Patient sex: F
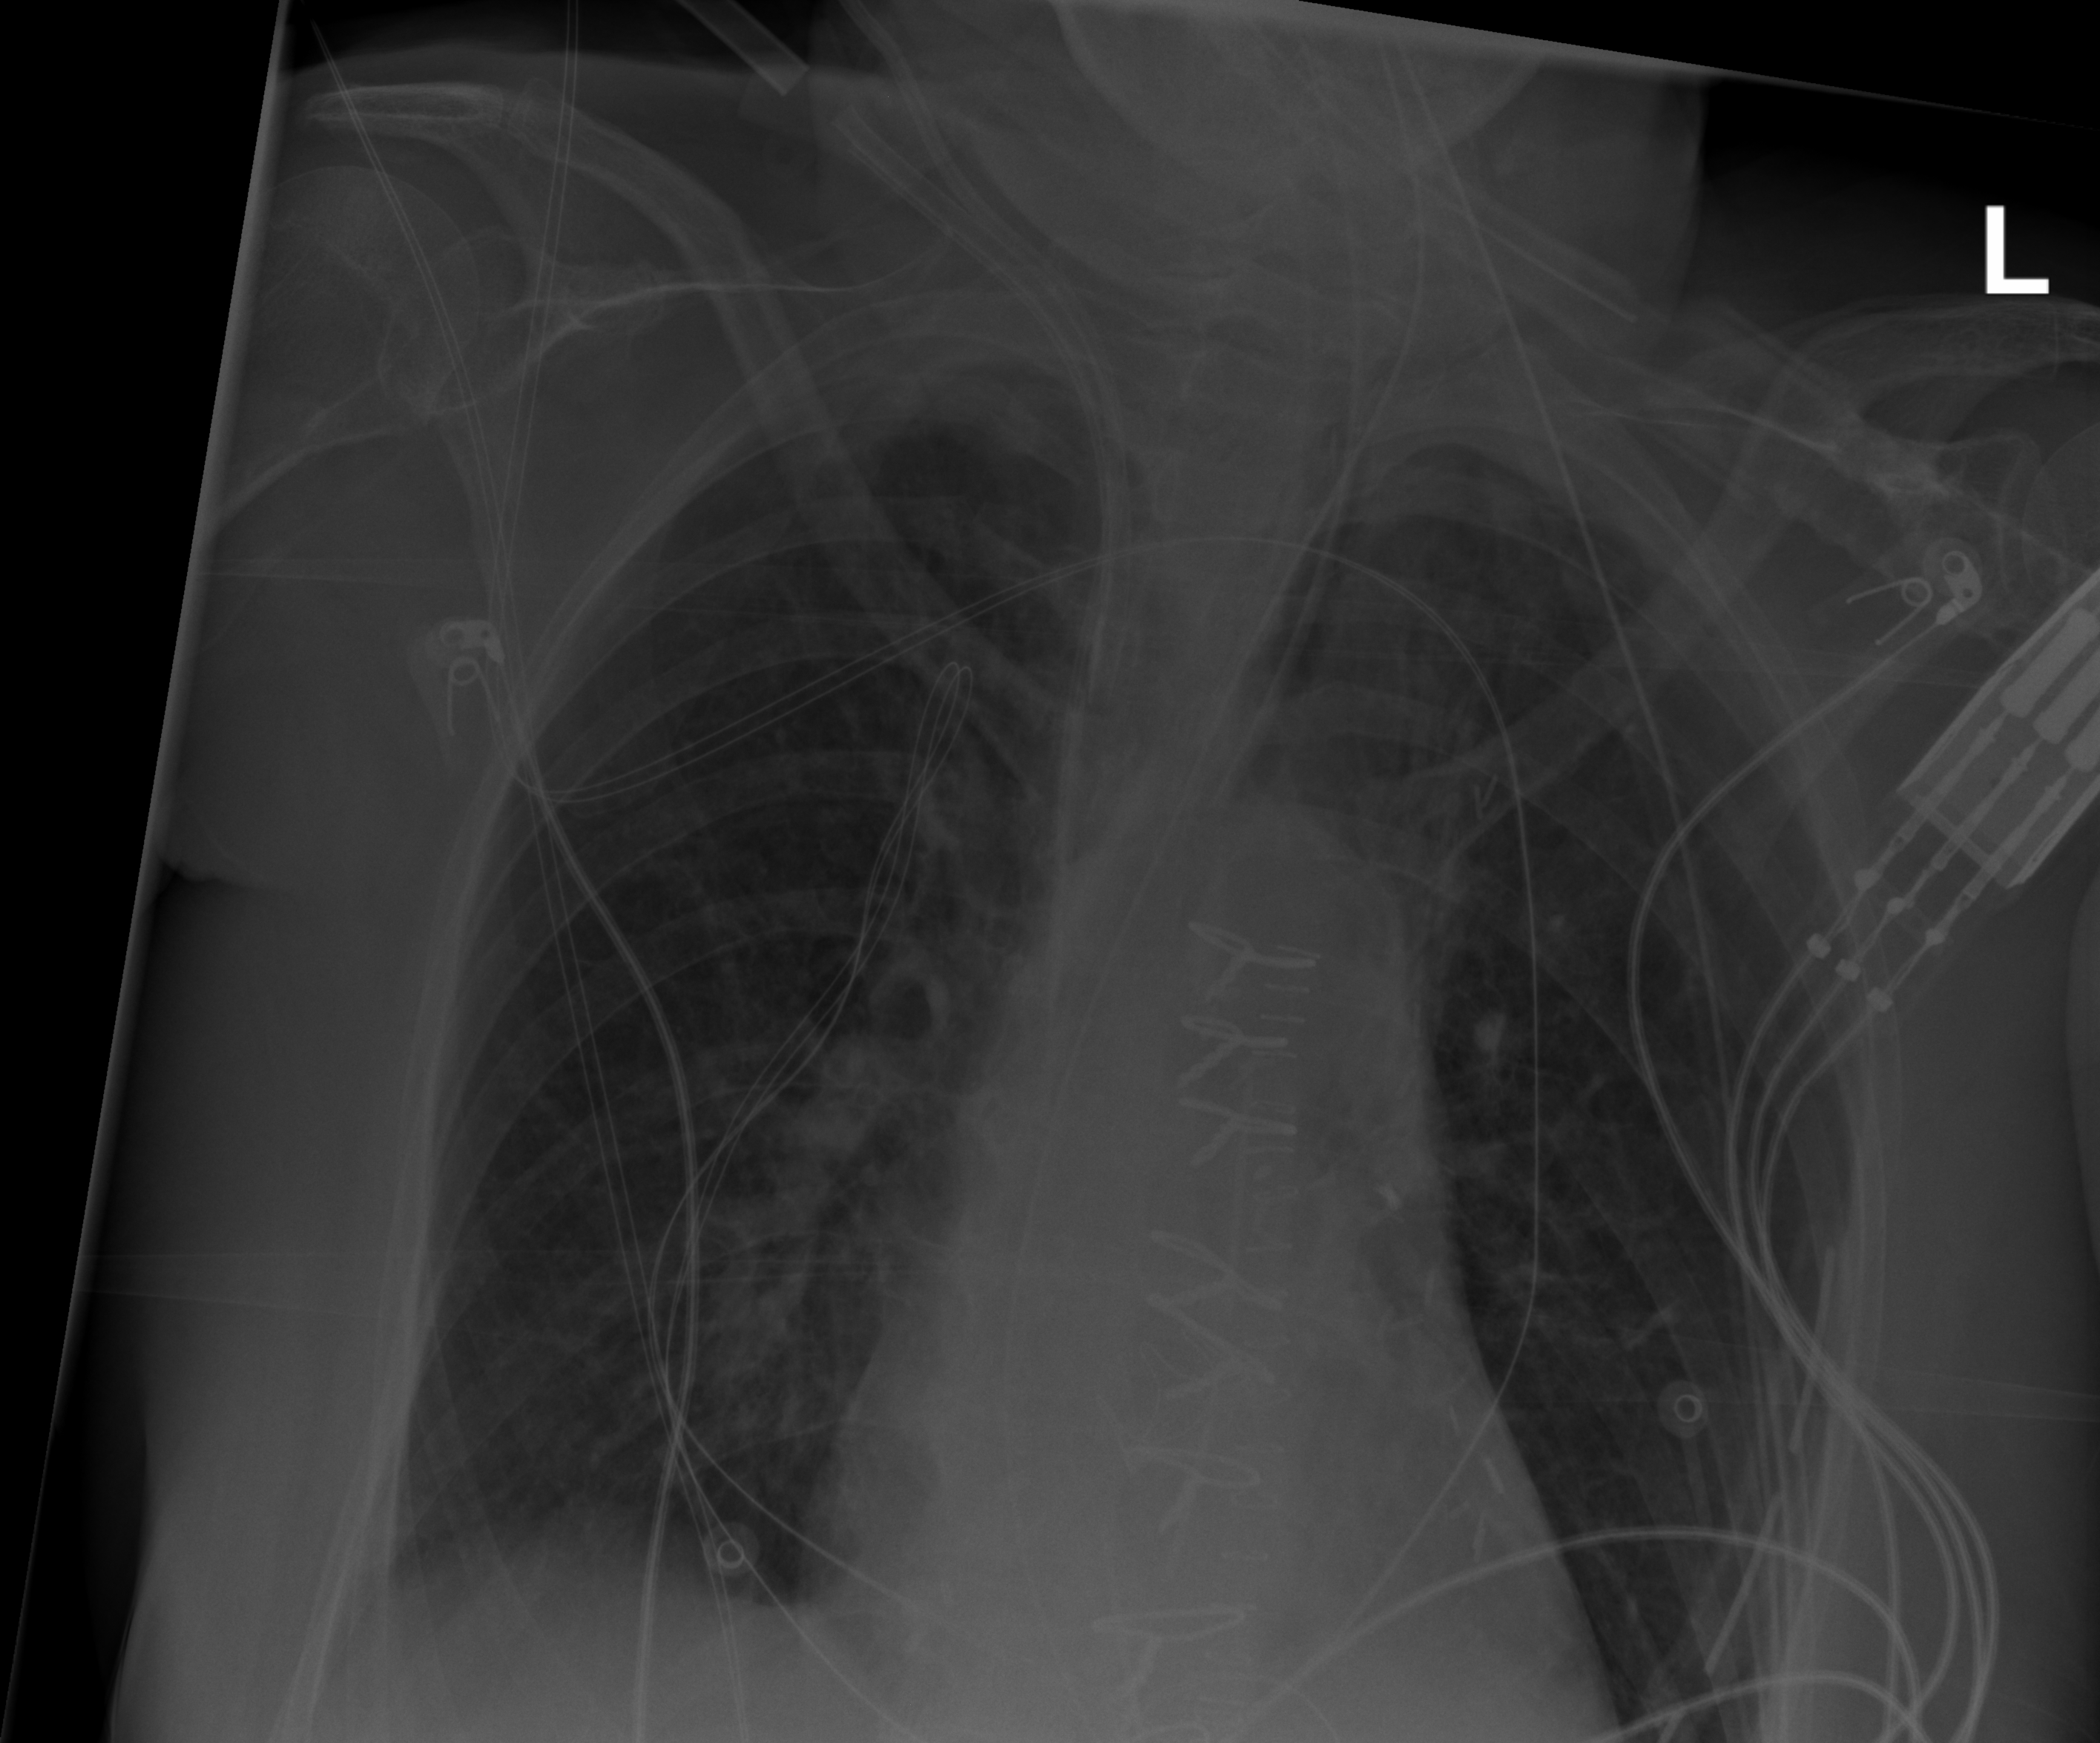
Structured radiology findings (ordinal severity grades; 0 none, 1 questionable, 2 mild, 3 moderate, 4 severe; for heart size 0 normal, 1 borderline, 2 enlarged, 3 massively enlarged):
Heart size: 0
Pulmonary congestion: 0
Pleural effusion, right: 0
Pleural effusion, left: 0
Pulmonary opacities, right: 0
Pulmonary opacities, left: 0
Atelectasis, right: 2
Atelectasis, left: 2